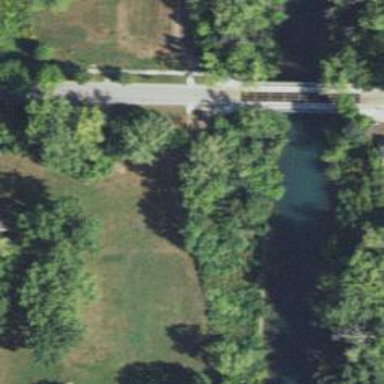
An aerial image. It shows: Path used for both walking and golf.